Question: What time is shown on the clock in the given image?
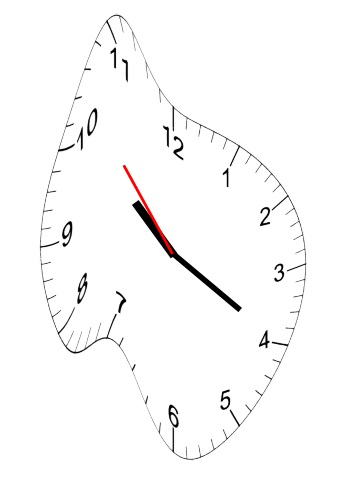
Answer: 10:19:53